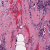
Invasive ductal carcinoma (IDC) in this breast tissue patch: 1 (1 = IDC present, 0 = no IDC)